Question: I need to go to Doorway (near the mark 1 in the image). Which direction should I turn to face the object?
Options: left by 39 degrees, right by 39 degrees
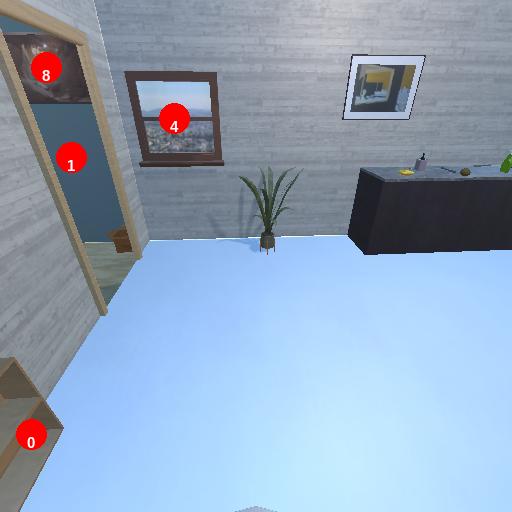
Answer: left by 39 degrees